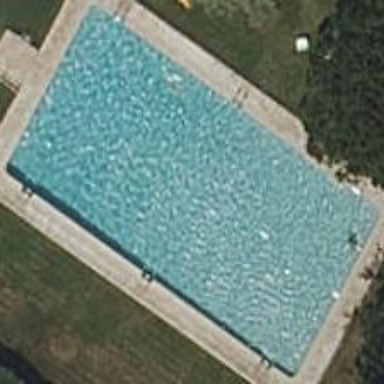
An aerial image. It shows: Swimming pool located in leisure land.